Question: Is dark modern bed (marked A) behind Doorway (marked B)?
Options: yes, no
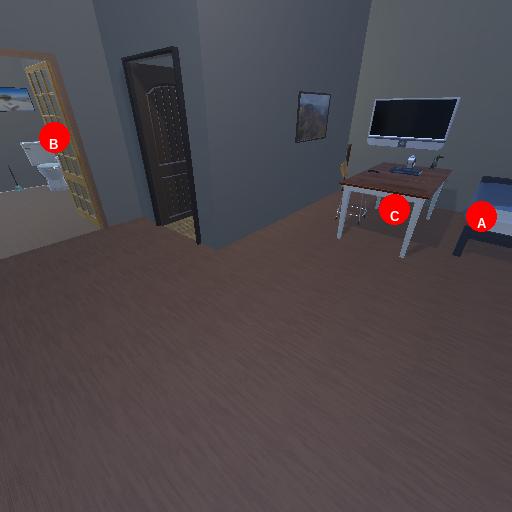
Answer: yes